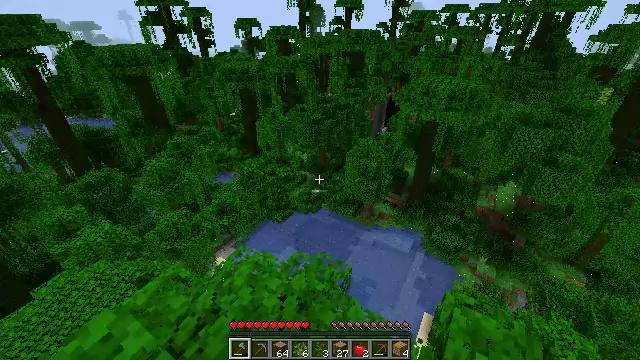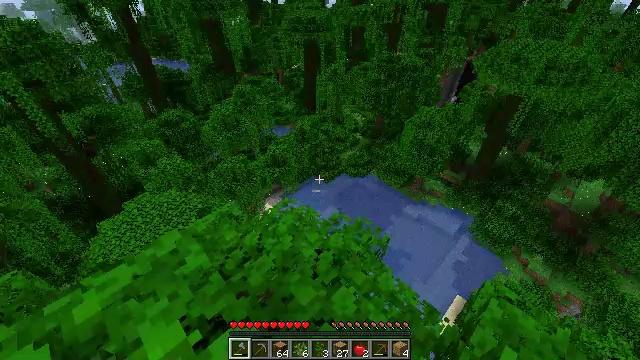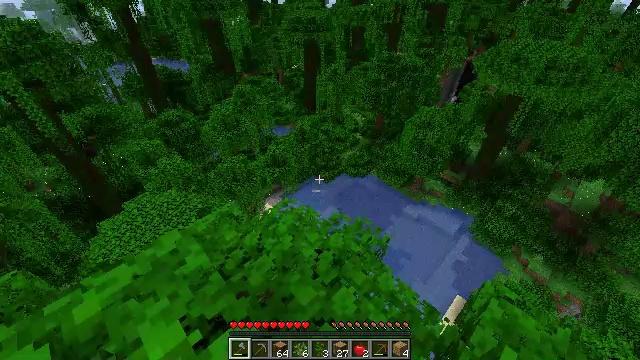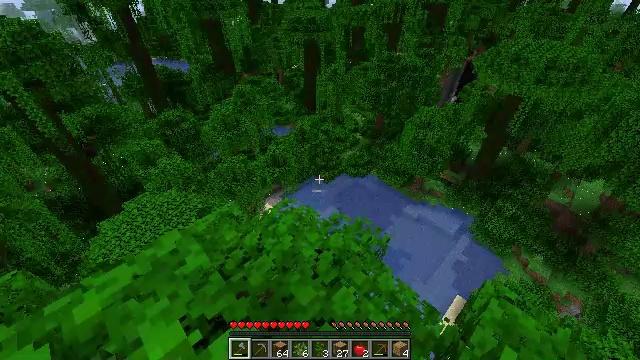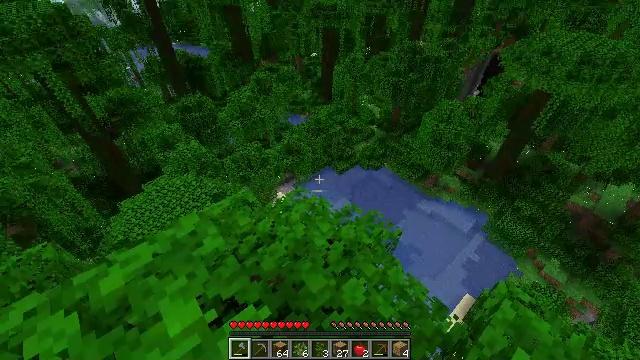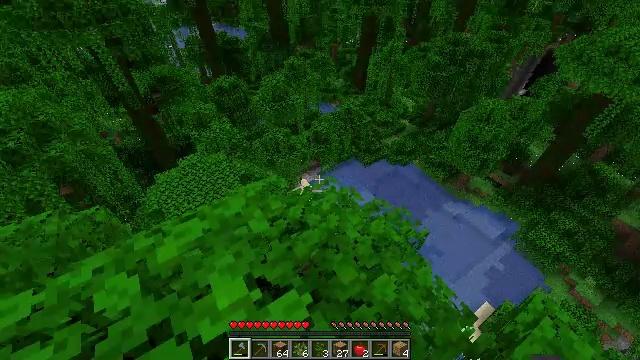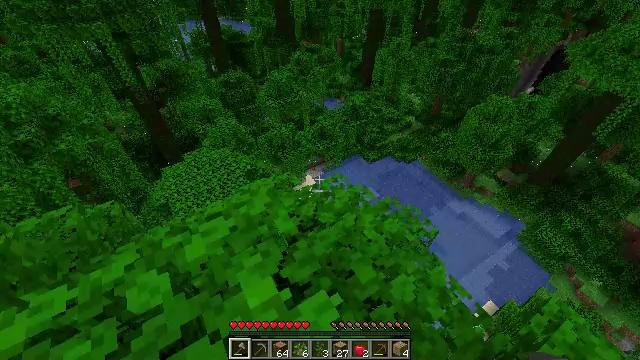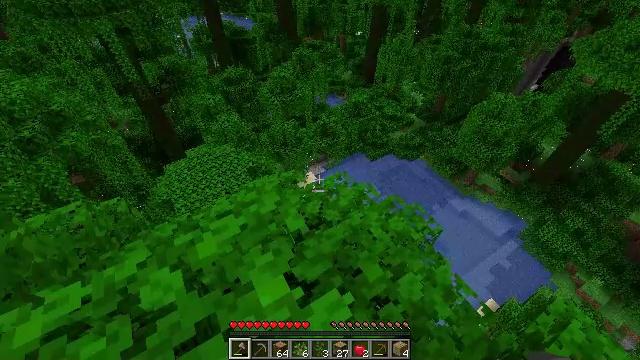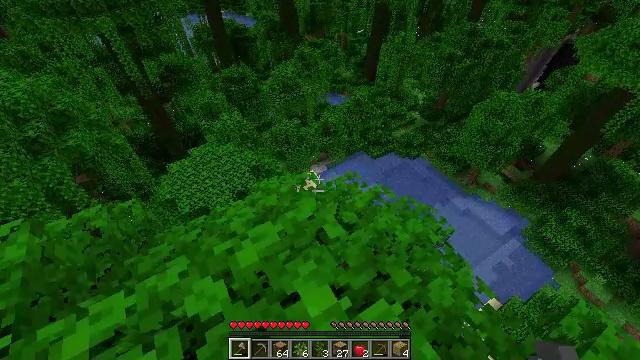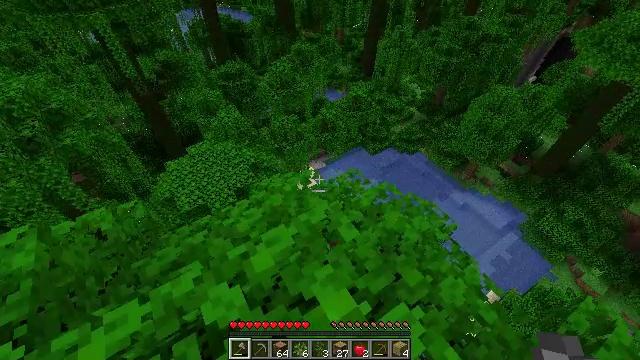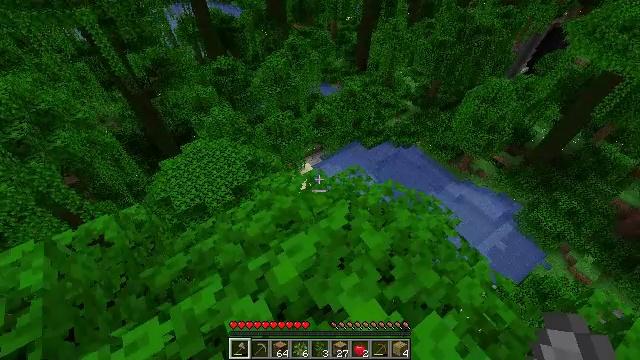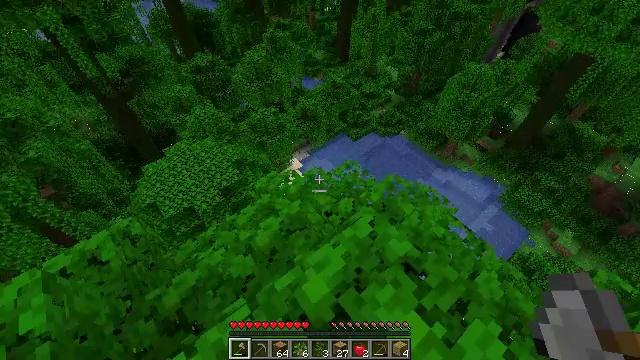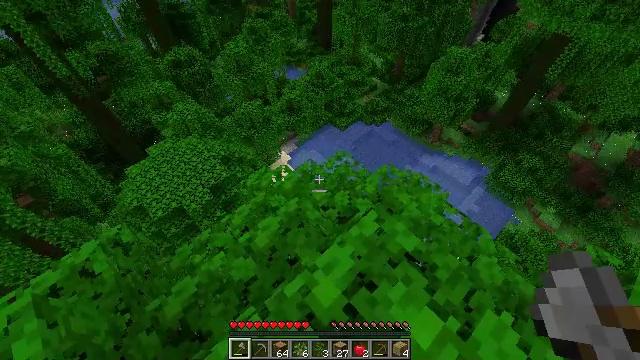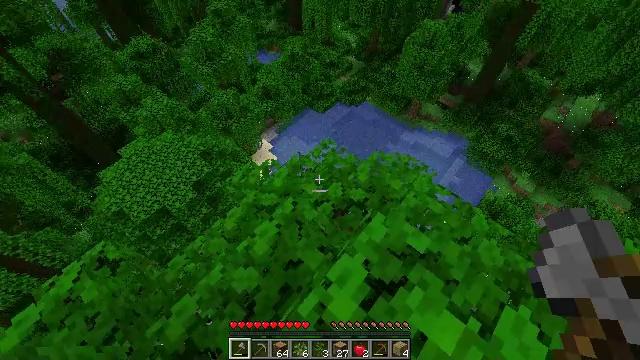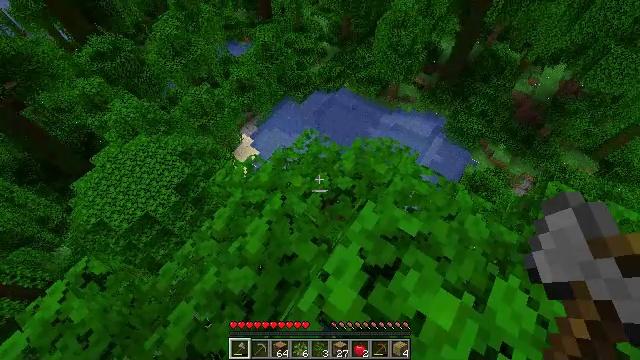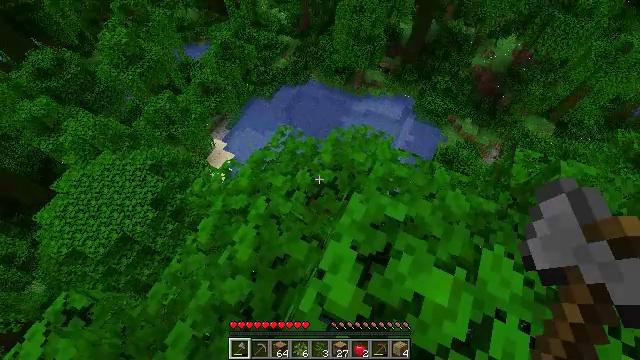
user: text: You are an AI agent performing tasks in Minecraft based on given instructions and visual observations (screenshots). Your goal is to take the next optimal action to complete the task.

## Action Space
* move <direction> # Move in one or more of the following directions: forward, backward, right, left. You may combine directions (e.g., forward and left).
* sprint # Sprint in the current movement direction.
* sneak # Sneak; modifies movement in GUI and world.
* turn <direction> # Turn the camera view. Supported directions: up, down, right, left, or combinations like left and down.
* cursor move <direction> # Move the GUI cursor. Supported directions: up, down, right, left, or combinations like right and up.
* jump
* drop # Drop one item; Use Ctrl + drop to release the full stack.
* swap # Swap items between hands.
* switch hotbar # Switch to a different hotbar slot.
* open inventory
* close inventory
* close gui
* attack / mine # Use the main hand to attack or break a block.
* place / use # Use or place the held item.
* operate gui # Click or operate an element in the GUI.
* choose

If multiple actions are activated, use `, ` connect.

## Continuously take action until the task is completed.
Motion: motion action
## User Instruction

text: Collect the jungle log for building.
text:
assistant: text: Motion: turn left and down
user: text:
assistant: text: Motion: no_op
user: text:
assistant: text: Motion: no_op
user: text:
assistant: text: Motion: move left, turn left and down
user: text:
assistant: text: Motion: move left, turn left and down
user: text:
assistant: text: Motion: move left, turn left
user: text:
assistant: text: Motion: move left
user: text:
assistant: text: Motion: move forward and move left
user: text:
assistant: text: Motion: move forward and move left
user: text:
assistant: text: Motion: move forward and move left, turn right and down
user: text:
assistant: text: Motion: move forward and move left, turn right and down
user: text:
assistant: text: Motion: move forward, turn right and down
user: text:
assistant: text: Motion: turn right and down
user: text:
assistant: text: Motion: turn right and down
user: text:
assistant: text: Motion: turn right and down
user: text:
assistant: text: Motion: turn right
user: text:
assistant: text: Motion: no_op
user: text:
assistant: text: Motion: jump
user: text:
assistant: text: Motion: jump
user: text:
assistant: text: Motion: jump
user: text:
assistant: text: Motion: jump
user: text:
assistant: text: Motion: turn right and up
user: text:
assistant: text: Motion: no_op
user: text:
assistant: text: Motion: no_op
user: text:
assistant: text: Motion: no_op
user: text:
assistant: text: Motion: no_op
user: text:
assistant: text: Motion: no_op
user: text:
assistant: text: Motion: turn right
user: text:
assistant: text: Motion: turn right and down
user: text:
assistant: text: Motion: no_op